Question: I have the following class and I want to get the current selected row value and set it to a textbox:
'''
private void UpdateWines() {
string evalStr = "(WINES::get-wine-list)";
MultifieldValue mv = (MultifieldValue)enviroment.Eval(evalStr);
List<WineRecommendation> wineRecList = new List<WineRecommendation>();
for (int i = 0; i < mv.Count; i++) {
FactAddressValue fv = (FactAddressValue)mv[i];
int certainty = (int)((FloatValue)fv.GetFactSlot("certainty"));
String wineName = ((StringValue)fv.GetFactSlot("value"));
wineRecList.Add(new WineRecommendation() { WineName = wineName, Certainty = certainty });
}
dataGridView.DataSource = wineRecList;
//richTextBox1.Text = dataGridView1.SelectedCells[0].Value;
richTextBox1.Text = dataGridView.CurrentCell.RowIndex.ToString();
}
'''
I used 'richTextBox1.Text = dataGridView.CurrentCell.RowIndex.ToString();' to get but it returns 0;
Here's an image:
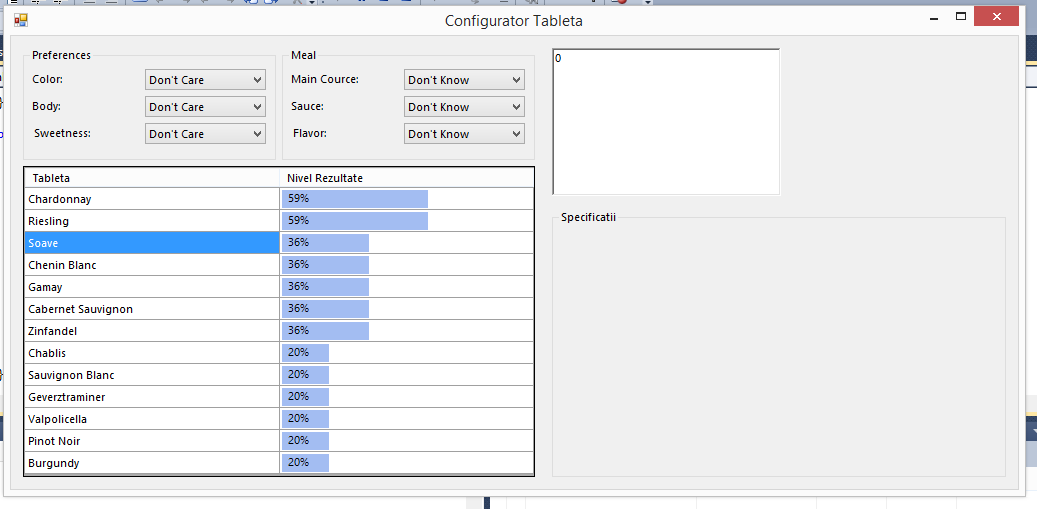
Answer: try this
'''
richTextBox1.Text=dataGridView1.Rows[e.RowIndex].Cells["Your Coloumn name"].Value.ToString();
'''